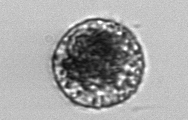
Label: Vicicitus_globosus